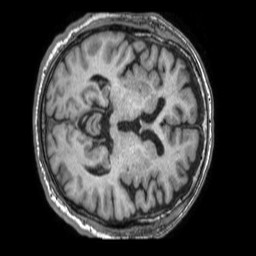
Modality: T1w
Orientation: axial
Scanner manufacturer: philips
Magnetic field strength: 1.5 T
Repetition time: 0.007106 s
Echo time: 0.00321 s